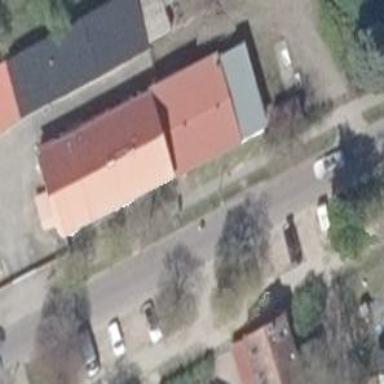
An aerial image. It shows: Building that houses veterinary clinic.